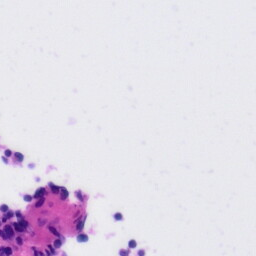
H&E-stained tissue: Tonsil